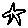
Label: star